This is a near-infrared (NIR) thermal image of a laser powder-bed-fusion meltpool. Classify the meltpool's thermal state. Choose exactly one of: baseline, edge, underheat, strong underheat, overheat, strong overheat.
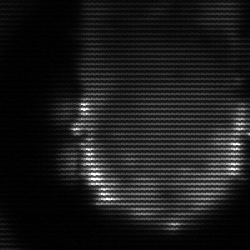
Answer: baseline